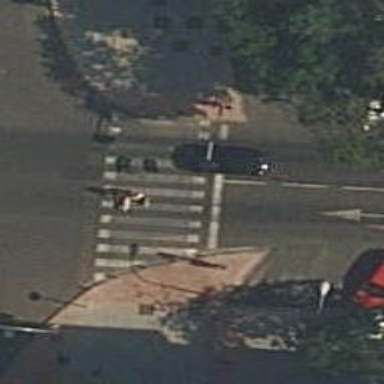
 there are traffic signals and zebra crossing."